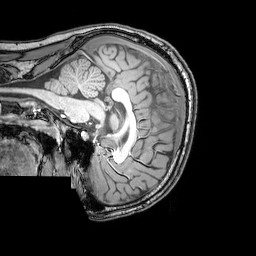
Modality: T1w
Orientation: sagittal
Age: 24
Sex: male
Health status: healthy
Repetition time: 0.081 s
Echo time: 0.037 s